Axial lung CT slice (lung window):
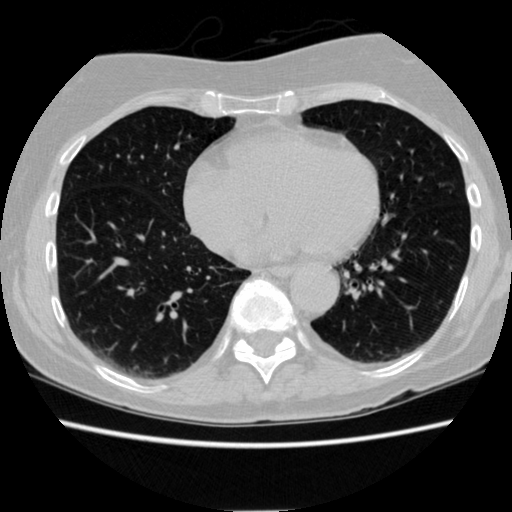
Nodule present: no